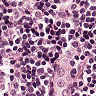
Metastatic tissue present: no